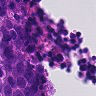
Metastatic tissue present: yes